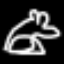
Label: frog